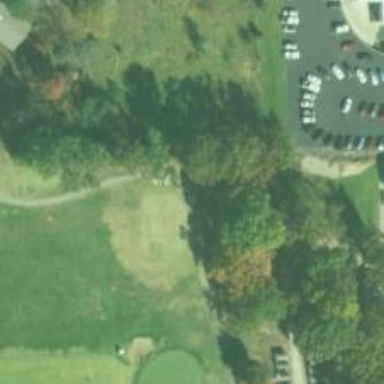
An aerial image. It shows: Service road designated as golf cart path.